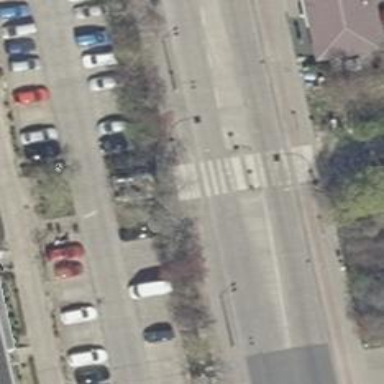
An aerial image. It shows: Marked zebra crossing with traffic island.